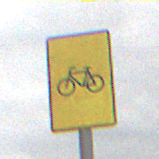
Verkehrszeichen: RadverkehrOhnePfeilsymbol
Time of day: MorningAfternoon
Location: Outdoor (Nature)
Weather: Overcast
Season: NotSpecified
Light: Natural